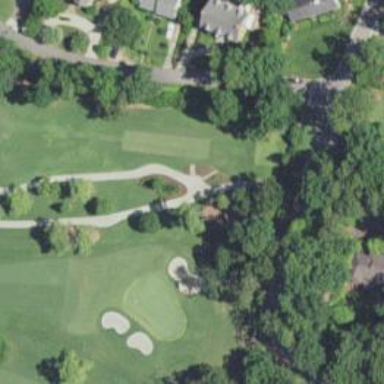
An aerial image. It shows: Pathway for golfing.